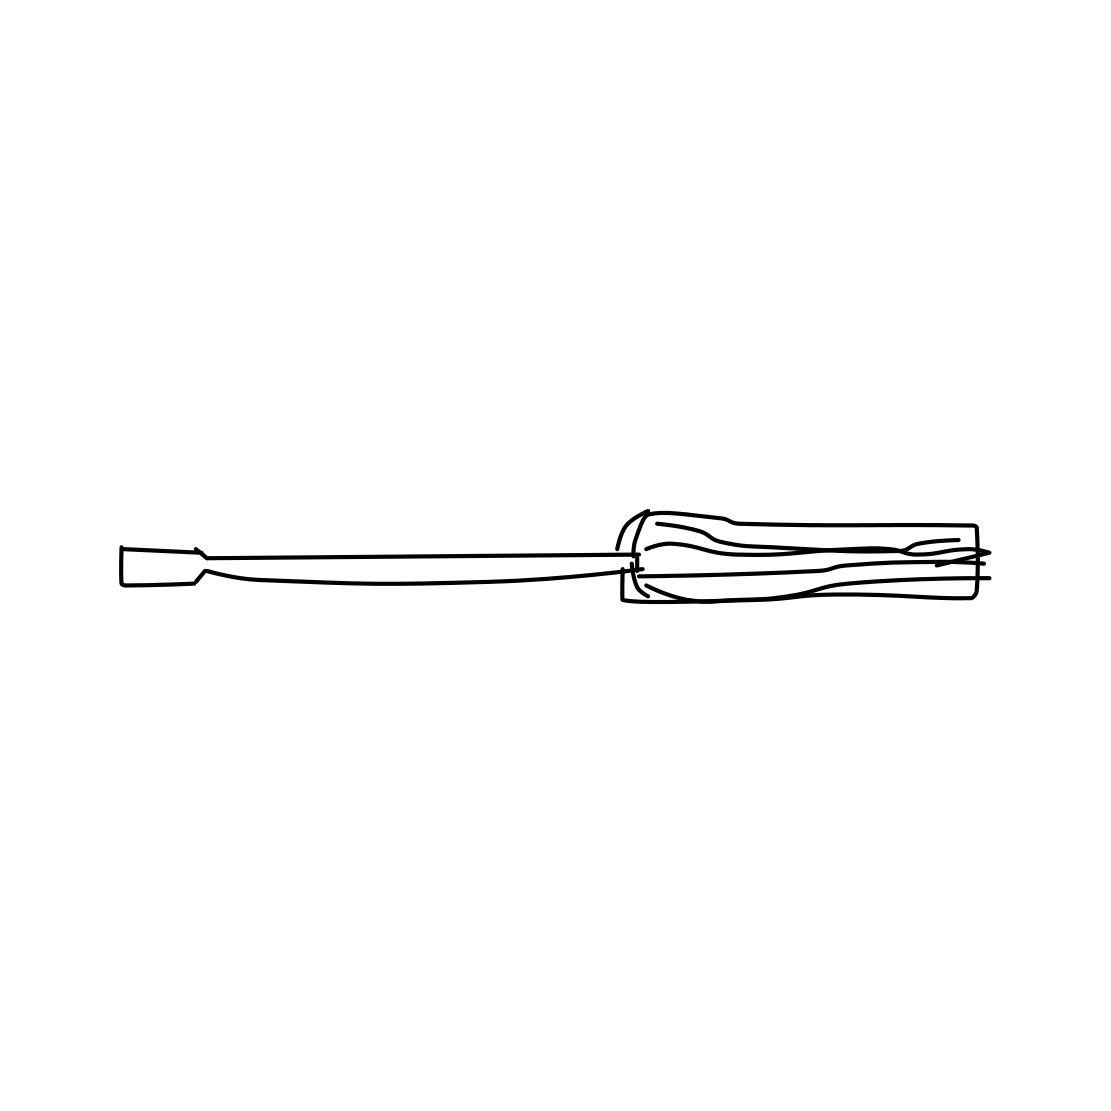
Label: screwdriver